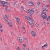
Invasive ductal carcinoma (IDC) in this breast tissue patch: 1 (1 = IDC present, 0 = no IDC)